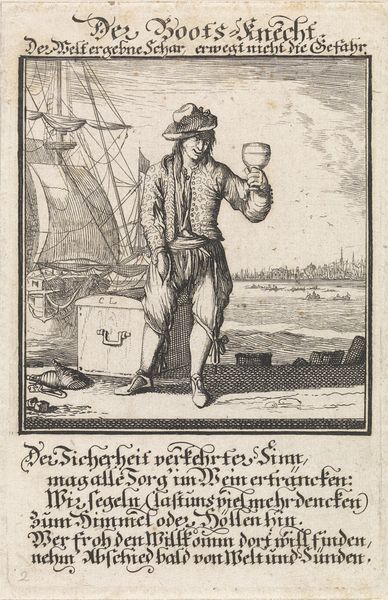
Titel: Matroos
Künstler: Caspar Luyken
Standort: Amsterdam
Institution: Rijksmuseum
Schlagwörter: mann, meer, wasser, stadt, glas, hut, trinken, kelch, schiff, schrift, segelschiff, graphik, hafen, wein, truhe, buch, druck, seite, illustration, zeitung, pergament, pokal, kupferstich, knecht, sicherheit, artikel, pirat, alte schrift, bootsknecht